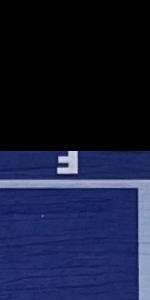
Label: Empty